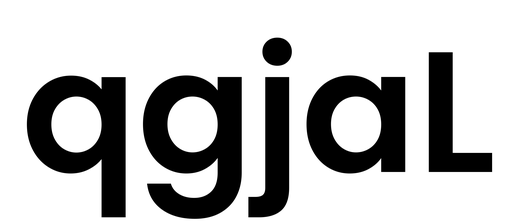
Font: Poppins-SemiBold